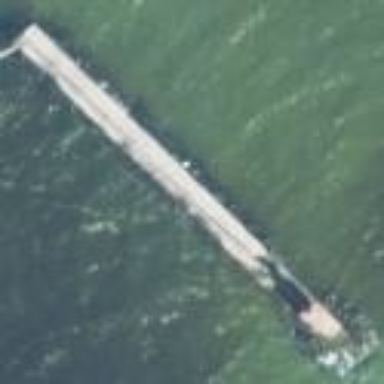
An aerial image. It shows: Breakwater structure.